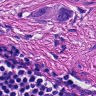
Metastatic tissue present: yes